Field crop: maize
Growth stage: 2
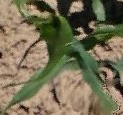
Species: maize